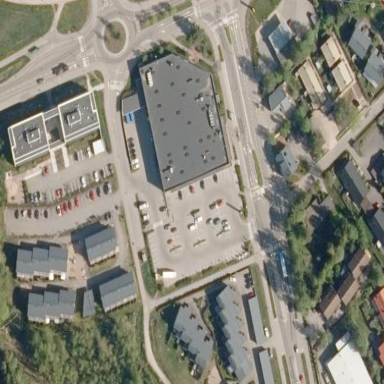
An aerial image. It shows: Retail building in mall.